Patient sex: M
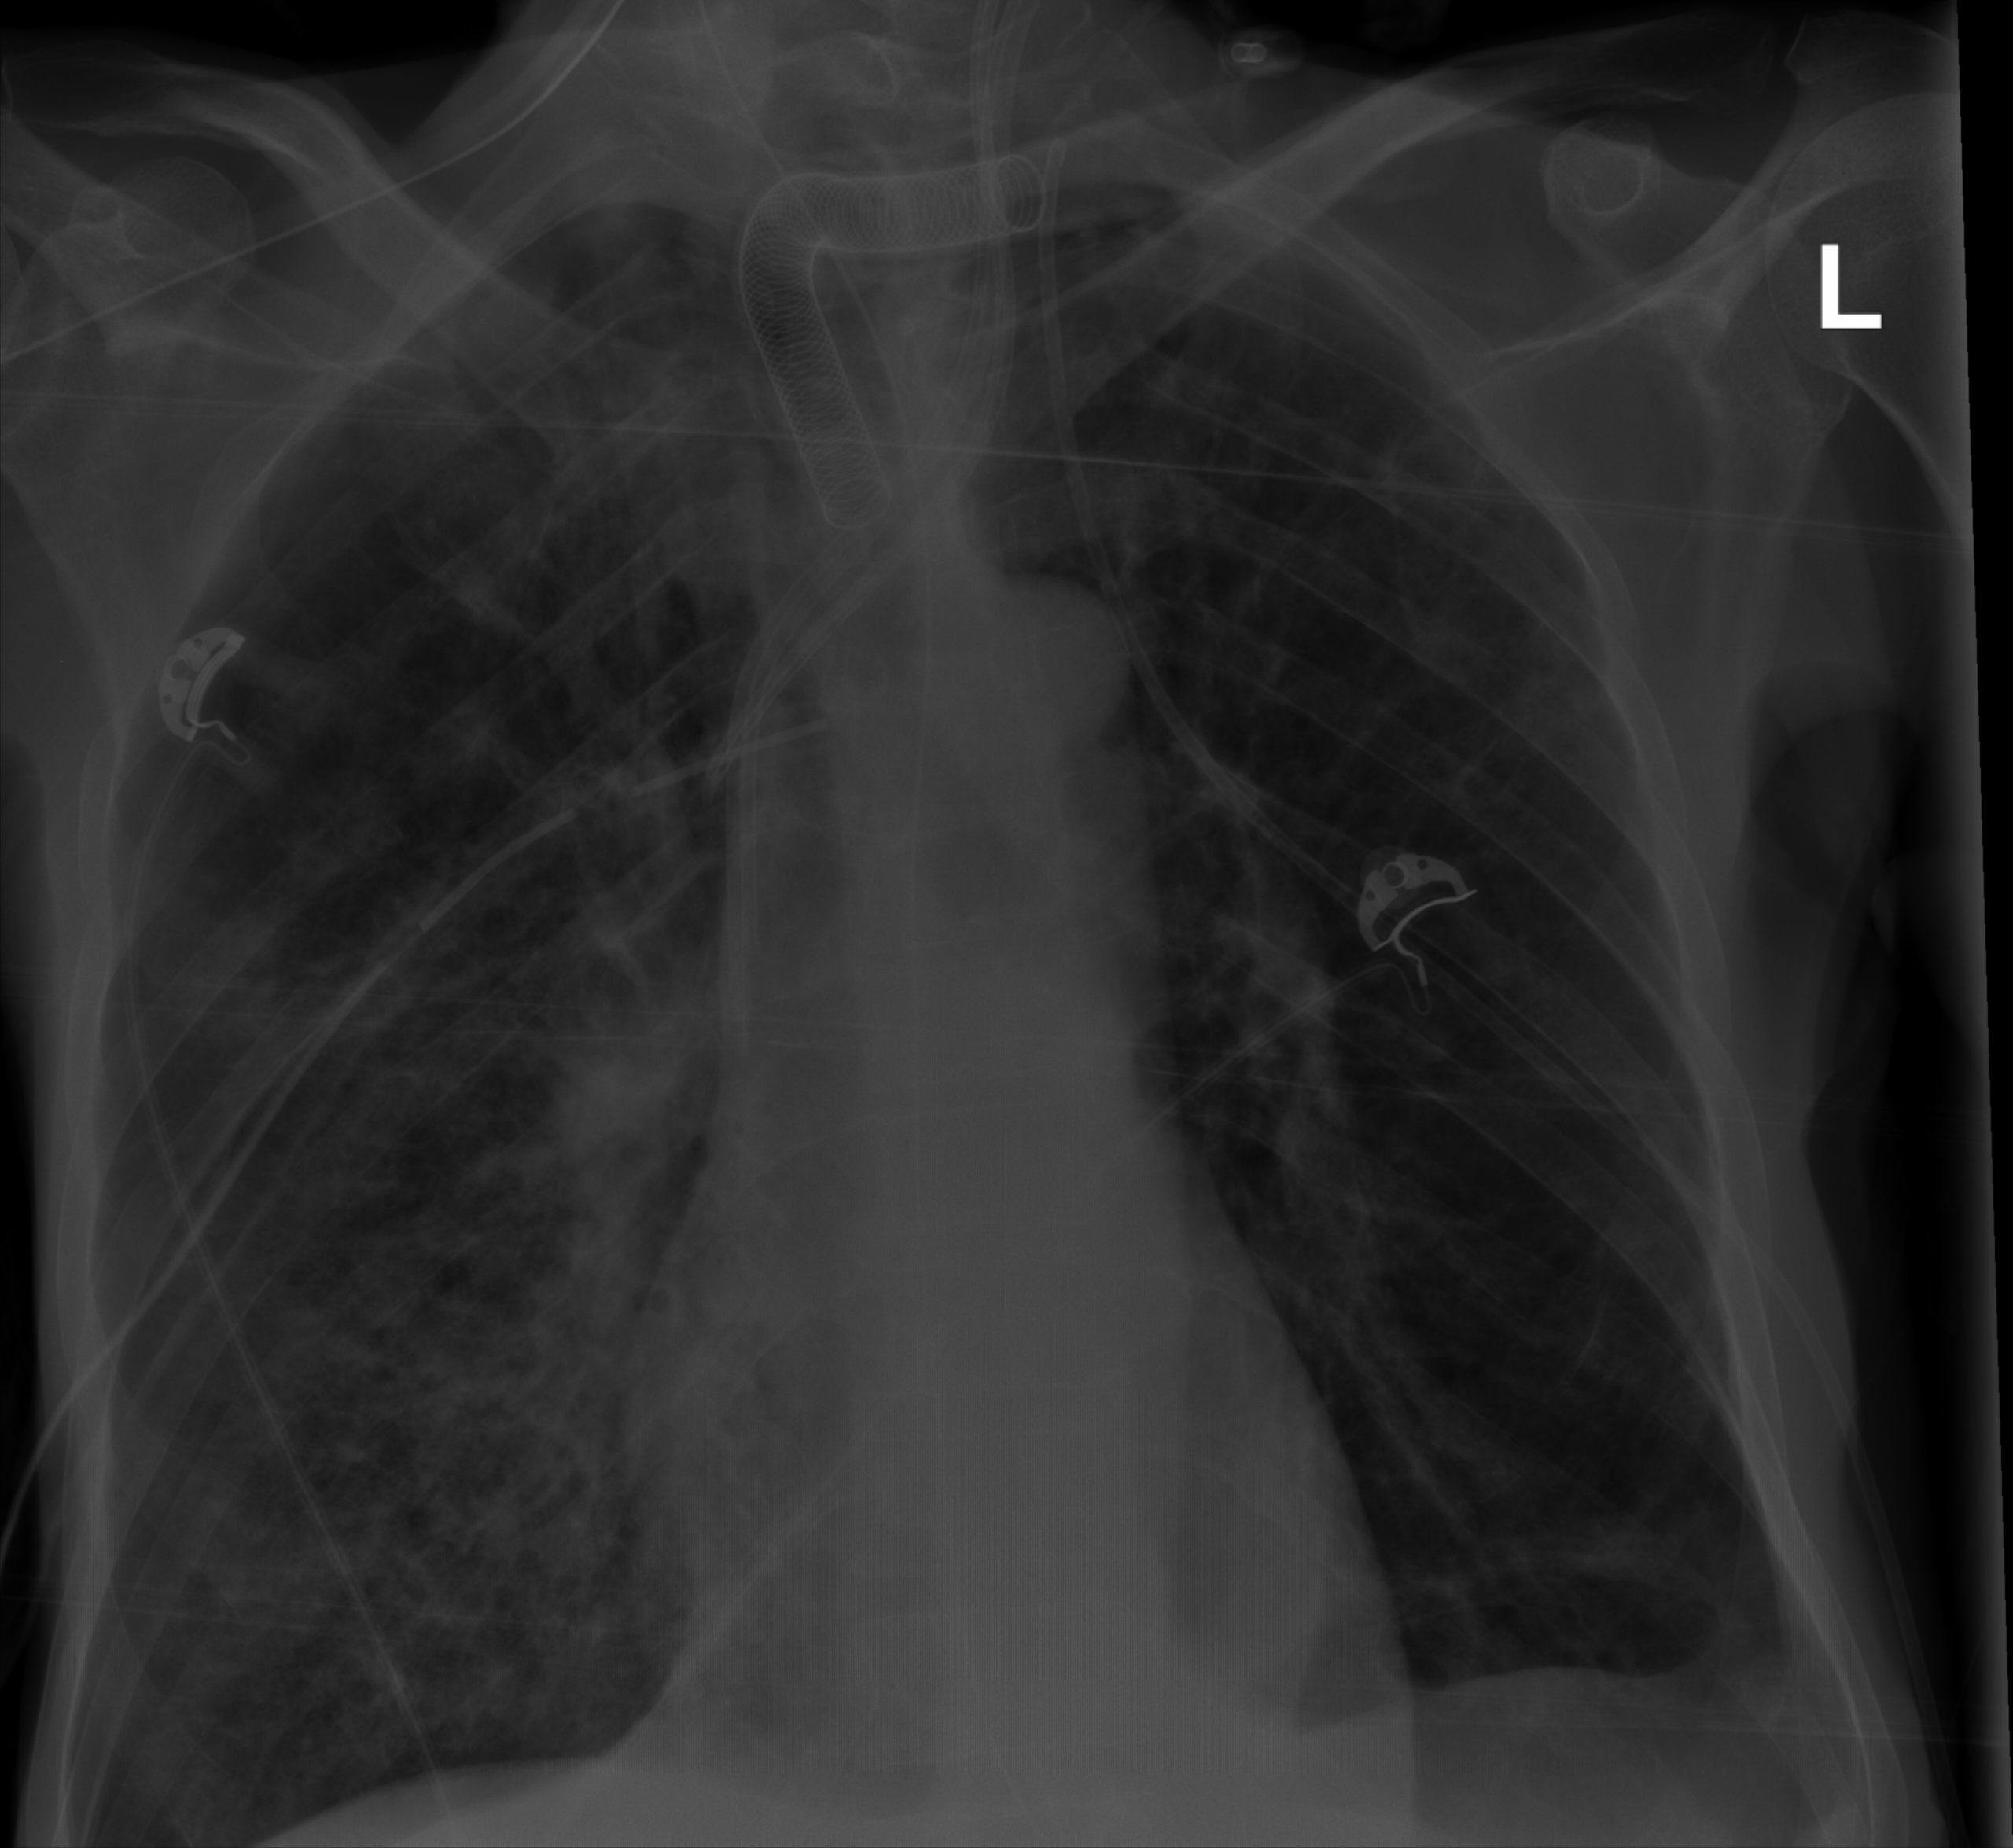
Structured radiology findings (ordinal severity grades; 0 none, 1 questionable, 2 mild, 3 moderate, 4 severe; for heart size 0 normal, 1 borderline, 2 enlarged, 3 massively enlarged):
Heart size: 0
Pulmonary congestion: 0
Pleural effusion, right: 0
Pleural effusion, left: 2
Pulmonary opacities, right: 3
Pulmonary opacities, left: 0
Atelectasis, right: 0
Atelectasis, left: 2